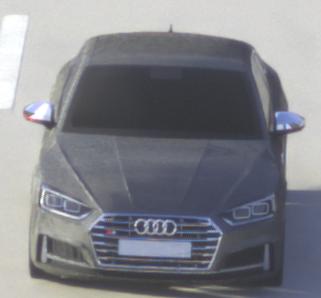
Make: Audi
Model: S5 Sportback
Detailed model: 8T Facelift
Model produced from: 2011
Model produced until: 2016
Doors: 5
Color: gray
Road condition: dry road
Daytime: morning or afternoon
Contrast: medium contrast